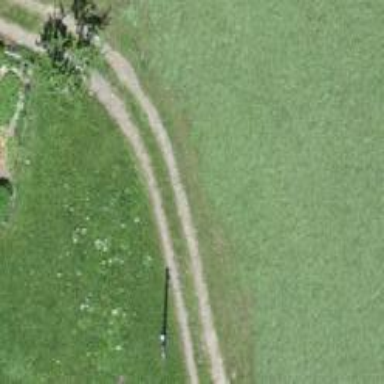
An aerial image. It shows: Grassy track.